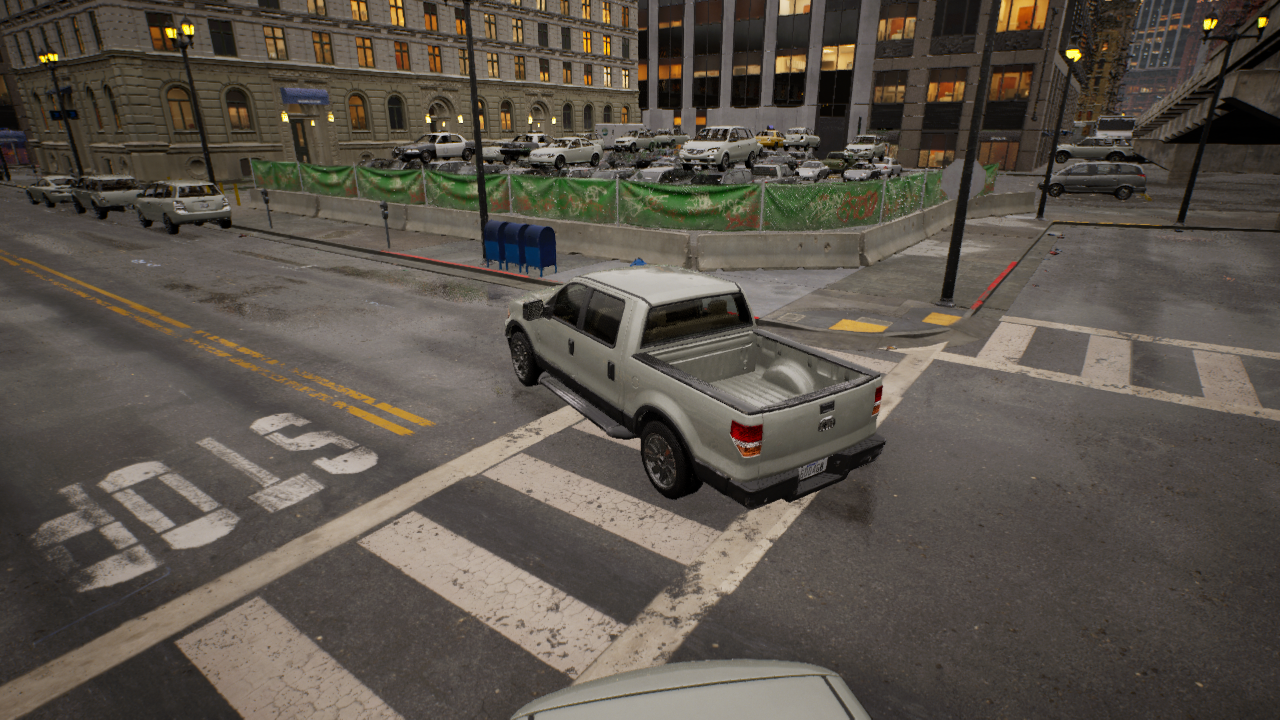
Venue: intersection
Lighting: golden hour
Vehicle rig: pickup